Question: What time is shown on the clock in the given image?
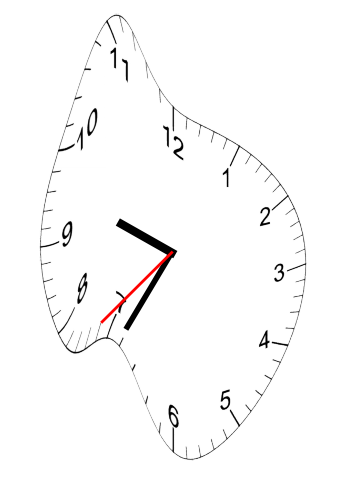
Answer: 09:34:37